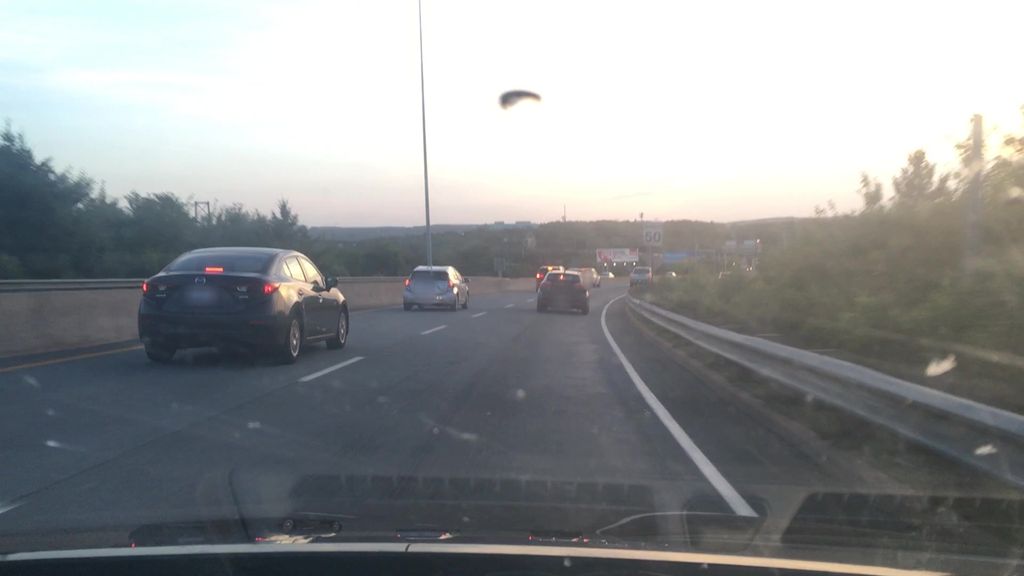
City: halifax